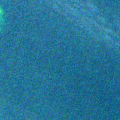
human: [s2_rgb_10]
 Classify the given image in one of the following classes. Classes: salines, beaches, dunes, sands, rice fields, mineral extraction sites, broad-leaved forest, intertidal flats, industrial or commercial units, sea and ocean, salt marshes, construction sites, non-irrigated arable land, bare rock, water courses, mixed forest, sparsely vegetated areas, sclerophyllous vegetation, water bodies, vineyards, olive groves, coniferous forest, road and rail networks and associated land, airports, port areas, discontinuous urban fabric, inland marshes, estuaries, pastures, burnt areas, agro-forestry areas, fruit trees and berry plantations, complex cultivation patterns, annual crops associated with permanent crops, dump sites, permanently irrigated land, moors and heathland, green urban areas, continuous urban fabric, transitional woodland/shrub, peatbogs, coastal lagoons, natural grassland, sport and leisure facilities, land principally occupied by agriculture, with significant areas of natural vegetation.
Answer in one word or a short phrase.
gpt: sea and ocean